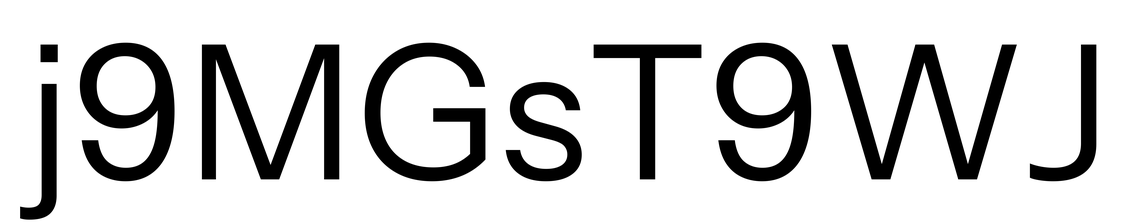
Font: InstrumentSans_Regular